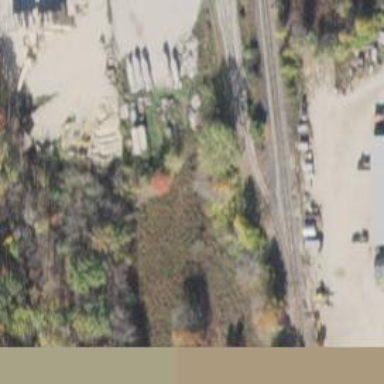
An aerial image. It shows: Railway spur service.